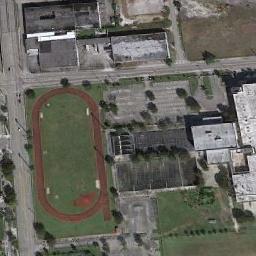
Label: ground_track_field